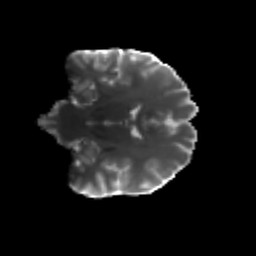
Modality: T2w
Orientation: coronal
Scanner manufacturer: siemens
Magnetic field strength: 3 T
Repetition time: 4.16 s
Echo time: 0.0806 s